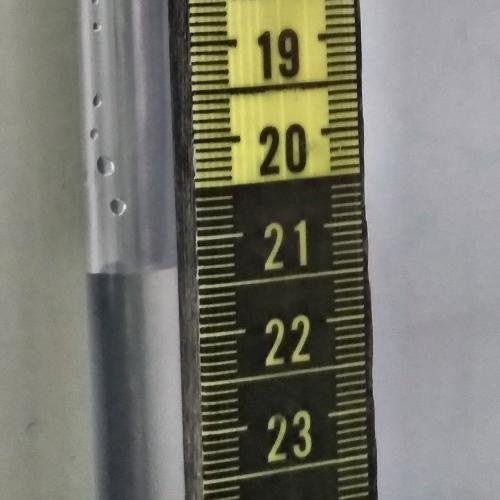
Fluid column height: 21.3 cm